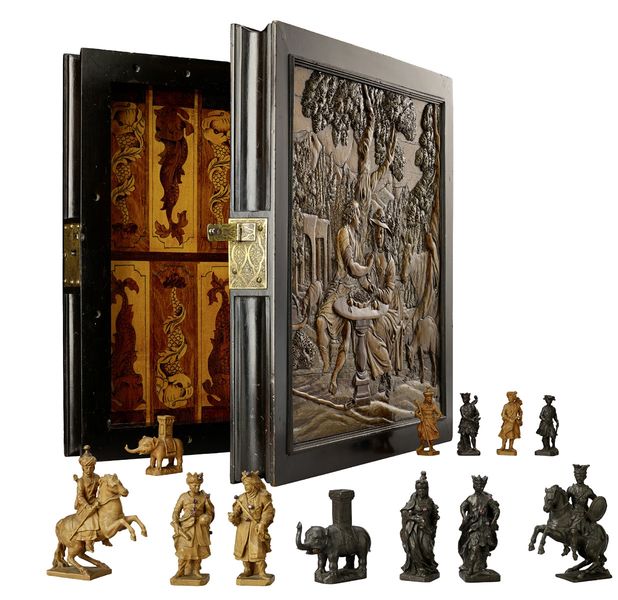
Titel: Brettspielkasten für Trictrac und Schach
Künstler: Johann Nicolaus Haberstumpf
Standort: Hamburg
Institution: Museum für Kunst und Gewerbe Hamburg
Schlagwörter: weiß, blumen, holz, schwarz, horn, reiter, frucht, figuren, schlacht, könig, spiel, kiste, schach, kasten, edelstein, ebenholz, elefant, buchsbaum, altarbilder, schlachtenbild, schlachtszene, schlachtendarstellung, behälter, früchte, blüte, behältnis, hülle, brettspielkasten, brettspiele, hölzer, völker, nationalitäten